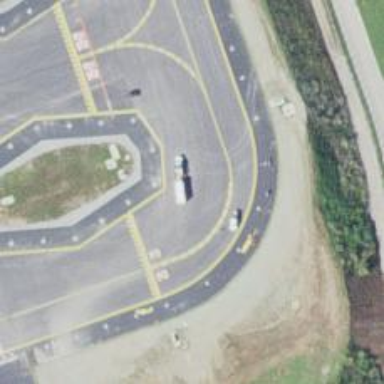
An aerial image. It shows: Image of taxiway at airport.